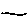
Label: line